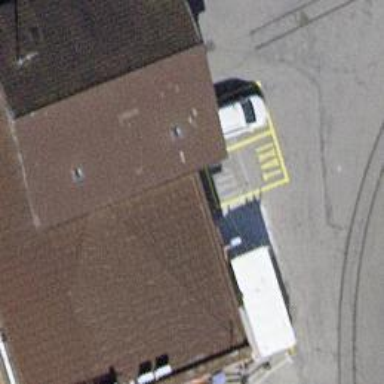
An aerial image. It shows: Taxi stand.